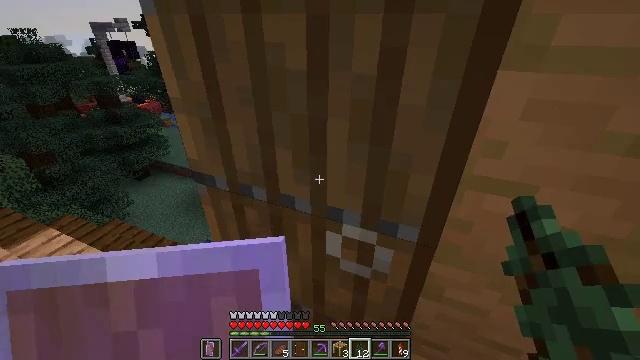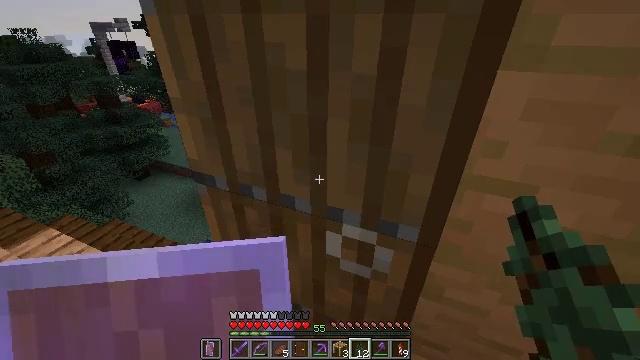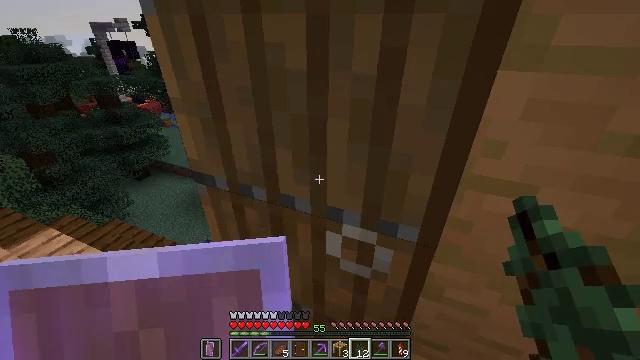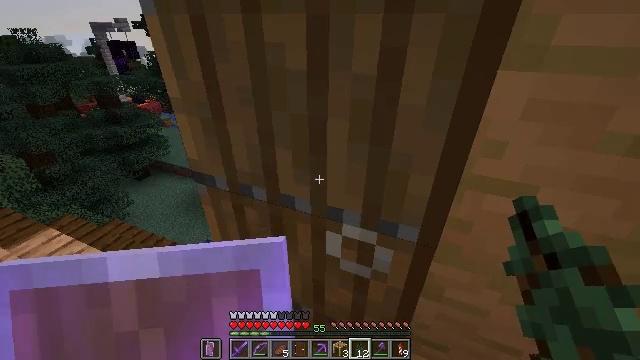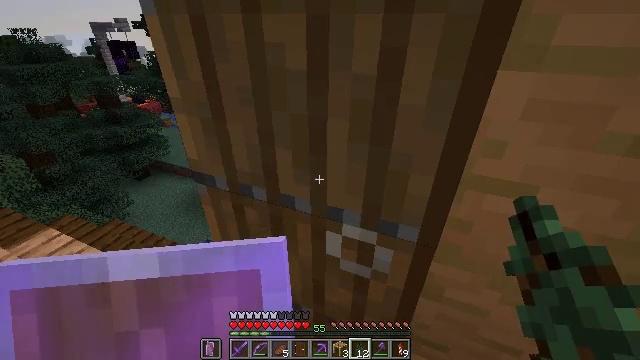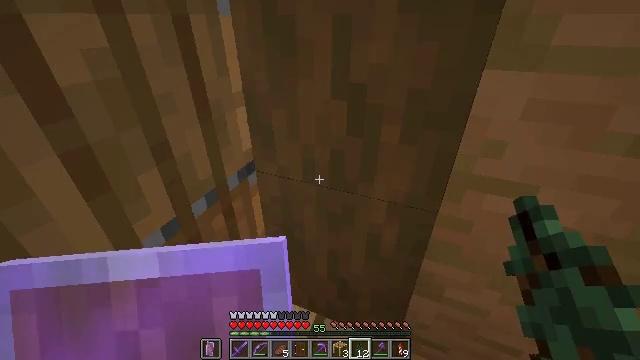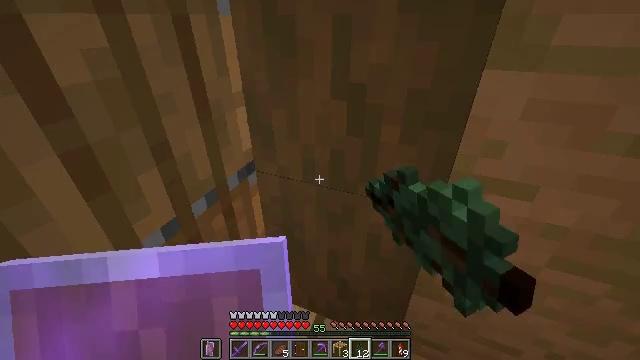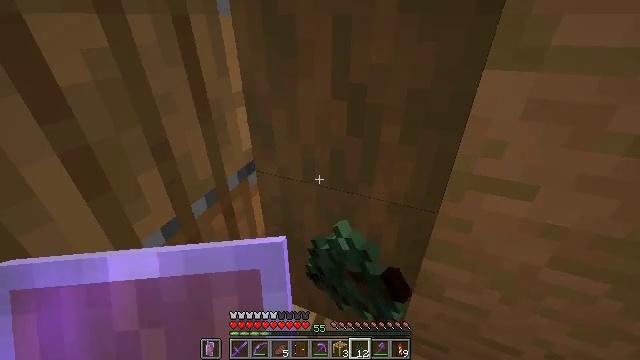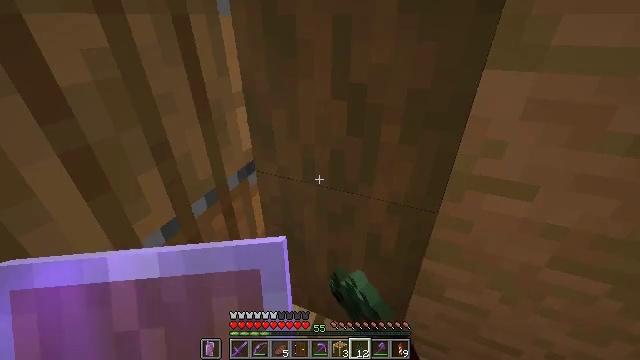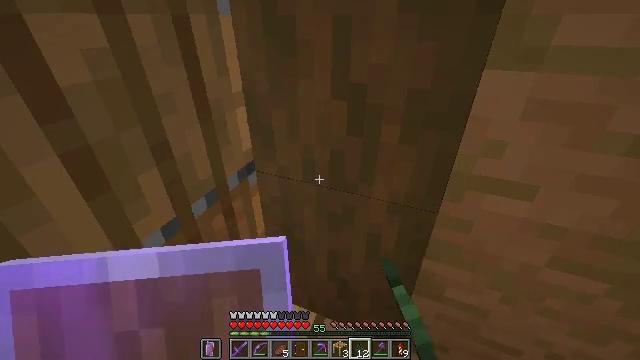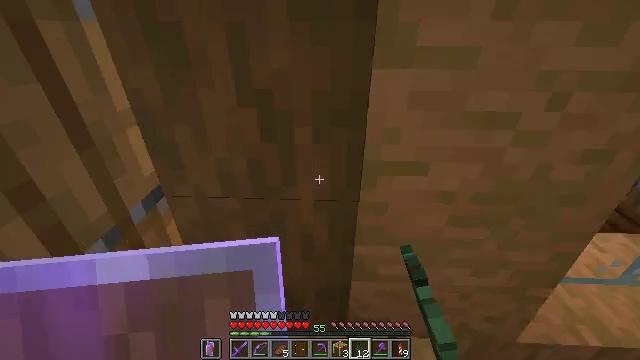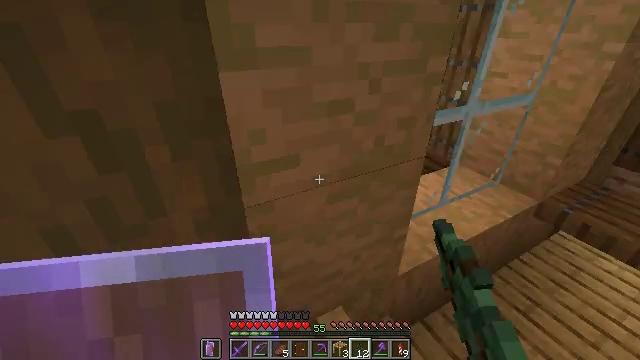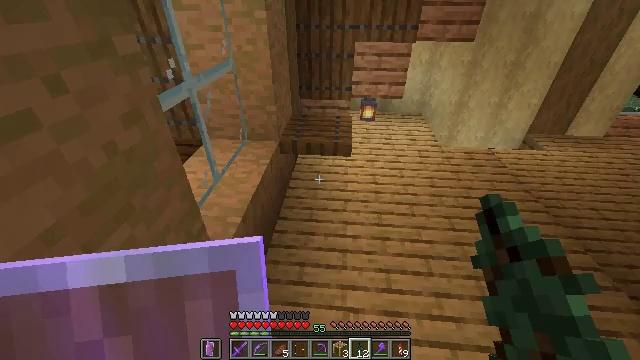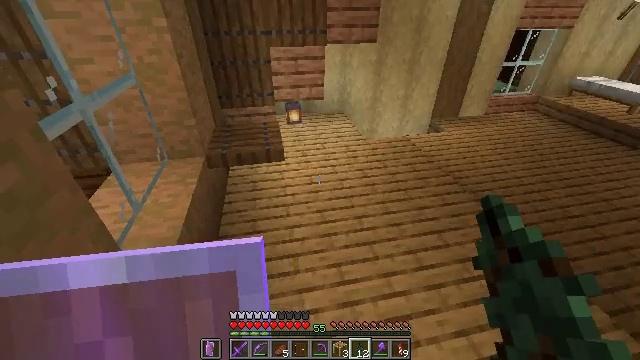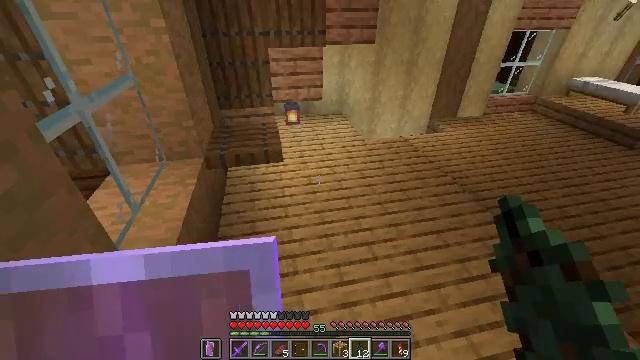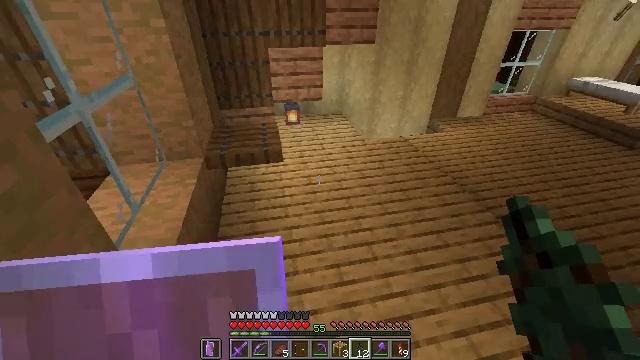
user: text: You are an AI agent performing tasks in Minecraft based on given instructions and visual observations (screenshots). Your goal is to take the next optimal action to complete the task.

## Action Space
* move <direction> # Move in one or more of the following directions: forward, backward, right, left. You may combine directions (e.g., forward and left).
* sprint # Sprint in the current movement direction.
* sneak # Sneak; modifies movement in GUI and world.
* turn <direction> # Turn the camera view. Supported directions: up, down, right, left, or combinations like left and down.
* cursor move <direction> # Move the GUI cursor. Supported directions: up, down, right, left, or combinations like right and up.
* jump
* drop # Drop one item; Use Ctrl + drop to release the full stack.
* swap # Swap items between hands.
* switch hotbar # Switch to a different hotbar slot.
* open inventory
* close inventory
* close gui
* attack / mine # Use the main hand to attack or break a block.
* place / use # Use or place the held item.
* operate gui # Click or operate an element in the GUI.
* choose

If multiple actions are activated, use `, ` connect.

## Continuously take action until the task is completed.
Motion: motion action
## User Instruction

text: Collect the brown shulker box for storage.
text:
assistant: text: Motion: no_op
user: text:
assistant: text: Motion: no_op
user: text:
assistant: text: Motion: no_op
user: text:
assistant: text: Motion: no_op
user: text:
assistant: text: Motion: use / place
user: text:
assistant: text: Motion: use / place
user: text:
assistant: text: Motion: use / place
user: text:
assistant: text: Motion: no_op
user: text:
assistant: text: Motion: no_op
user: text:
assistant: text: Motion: turn right and up
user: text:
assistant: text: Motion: turn right
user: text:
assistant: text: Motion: turn right and down
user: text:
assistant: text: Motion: turn right
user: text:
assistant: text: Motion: no_op
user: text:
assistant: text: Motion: no_op
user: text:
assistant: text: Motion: no_op
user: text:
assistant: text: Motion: turn left
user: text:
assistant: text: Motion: turn left
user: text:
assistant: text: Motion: no_op
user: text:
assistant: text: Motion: no_op
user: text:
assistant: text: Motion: move forward
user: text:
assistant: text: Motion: move forward
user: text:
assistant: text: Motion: move forward
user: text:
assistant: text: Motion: move forward
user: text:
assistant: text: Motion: move forward
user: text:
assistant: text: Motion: move forward
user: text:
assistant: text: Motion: move forward
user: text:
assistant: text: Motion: move forward
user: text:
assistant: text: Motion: move forward
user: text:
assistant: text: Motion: move forward